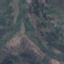
Land use / land cover class: HerbaceousVegetation